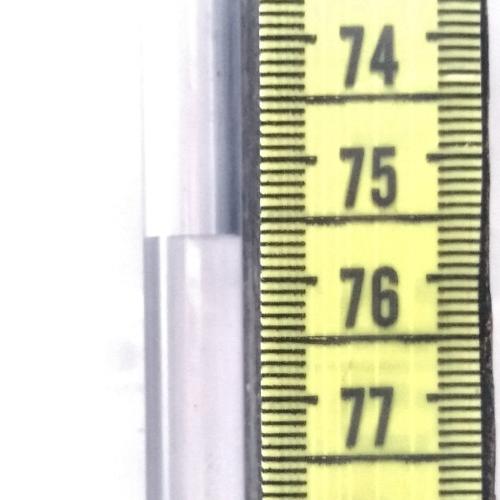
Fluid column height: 75.6 cm